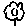
Label: flower